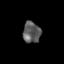
Tissue: skin
Cell type: Epithelial cells
Senescence score: 0.2712
Nuclear area (px): 366
Mean DAPI intensity: 92.53